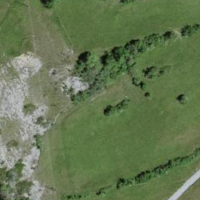
EUNIS habitat code: 24
Species observed at this site:
Lanius collurio